Question: Currently, I am working to parse the quote table from data.cnbc.com/quotes/sdrl and put the innerhtml into a column next to a ticker that I specified.

So, I would grab the symbol from A2 then put the yield data into C2 then move to the next symbol.
The HTML looks like:
'''
<table id="fundamentalsTableOne">
<tbody>
<tr scope="row">
<th scope="row">EPS</th>
<td>8.06</td>
</tr>
<tr scope="row">
<th scope="row">Market Cap</th>
<td>5.3B</td>
</tr>
<tr scope="row">
<th scope="row">Shares Out</th>
<td>492.8M</td>
</tr>
<tr scope="row">
<th scope="row">Price/Earnings</th>
<td>1.3x</td>
</tr>
</tbody>
</table>
<table id="fundamentalsTableTwo">
<tbody>
<tr scope="row">
<th scope="row">Revenue (TTM)</th>
<td>5.0B</td>
</tr>
<tr scope="row">
<th scope="row">Beta</th>
<td>1.84</td>
</tr>
<tr scope="row">
<th scope="row">Dividend</th>
<td>--</td>
</tr>
<tr scope="row">
<th scope="row">Yield</th>
<td><span class="pos">0.00%</span></td>
</tr>
</tbody>
</table>
'''
Currently, I have:
'''
Sub getInfoWeb()
Dim cell As Integer
Dim xhr As MSXML2.XMLHTTP60
Dim doc As MSHTML.HTMLDocument
Dim table As MSHTML.HTMLTable
Dim tableCells As MSHTML.IHTMLElementCollection
Set xhr = New MSXML2.XMLHTTP60
For cell = 2 To 5
ticker = Cells(cell, 1).Value
With xhr
.Open "GET", "http://data.cnbc.com/quotes/" & ticker, False
.send
If .readyState = 4 And .Status = 200 Then
Set doc = New MSHTML.HTMLDocument
doc.body.innerHTML = .responseText
Else
MsgBox "Error" & vbNewLine & "Ready state: " & .readyState & _
vbNewLine & "HTTP request status: " & .Status
End If
End With
Set table = doc.getElementById("fundamentalsTableOne")
Set tableCells = table.getElementsByTagName("td")
For Each tableCell In tableCells
Cells(cell, 2).Value = tableCell.NextSibling.innerHTML
Next tableCell
Next cell
End Sub
'''
But, I am getting an "access is denied" error, as well as a runtime 91 at my set tablecells line. Is this because there is only one element in each row and the tablecells is set as a collection? Also, is the "access is denied" error due to the HTML generating from javascript? I wouldn't think that should be a problem.
If anyone knows how to get this working that'd be greatly appreciated. Thanks.
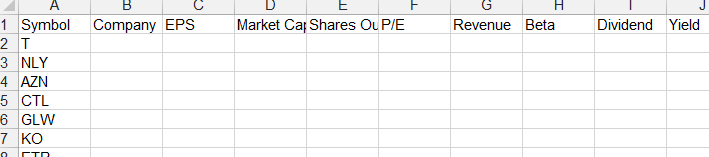
Answer: Here is an example showing how you can get the data you need:
'''
GetData "sdrl"
Sub GetData(sSymbol)
Dim sRespText, arrName, oDict, sResult, sItem
XmlHttpRequest "GET", "http://data.cnbc.com/quotes/" & sSymbol, "", "", "", sRespText
ParseToNestedArr "<span data-field=""name"">([\s\S]*?)</span>", sRespText, arrName
XmlHttpRequest "GET", "http://apps.cnbc.com/company/quote/newindex.asp?symbol=" & sSymbol, "", "", "", sRespText
ParseToDict "<tr[\s\S]*?><th[\s\S]*?>([\s\S]*?)</th><td>(?:<span[\s\S]*?>)*([\s\S]*?)(?:</span>)*</td></tr>", sRespText, oDict
sResult = arrName(0)(0) & vbCrLf & vbCrLf
For Each sItem in oDict.Keys
sResult = sResult & sItem & " = " & oDict(sItem) & vbCrLf
Next
MsgBox sResult
End Sub
Sub ParseToDict(sPattern, sResponse, oList)
Dim oMatch, arrSMatches
Set oList = CreateObject("Scripting.Dictionary")
With CreateObject("VBScript.RegExp")
.Global = True
.MultiLine = True
.IgnoreCase = True
.Pattern = sPattern
For Each oMatch In .Execute(sResponse)
oList(oMatch.SubMatches(0)) = oMatch.SubMatches(1)
Next
End With
End Sub
Sub ParseToNestedArr(sPattern, sResponse, arrMatches)
Dim oMatch, arrSMatches, sSubMatch
arrMatches = Array()
With CreateObject("VBScript.RegExp")
.Global = True
.MultiLine = True
.IgnoreCase = True
.Pattern = sPattern
For Each oMatch In .Execute(sResponse)
arrSMatches = Array()
For Each sSubMatch in oMatch.SubMatches
PushItem arrSMatches, sSubMatch
Next
PushItem arrMatches, arrSMatches
Next
End With
End Sub
Sub PushItem(arrList, varItem)
ReDim Preserve arrList(UBound(arrList) + 1)
arrList(UBound(arrList)) = varItem
End Sub
Sub XmlHttpRequest(sMethod, sUrl, arrSetHeaders, sFormData, sRespHeaders, sRespText)
Dim arrHeader
With CreateObject("Msxml2.ServerXMLHTTP.3.0")
.SetOption 2, 13056 ' SXH_SERVER_CERT_IGNORE_ALL_SERVER_ERRORS
.Open sMethod, sUrl, False
If IsArray(arrSetHeaders) Then
For Each arrHeader In arrSetHeaders
.SetRequestHeader arrHeader(0), arrHeader(1)
Next
End If
.Send sFormData
sRespHeaders = .GetAllResponseHeaders
sRespText = .ResponseText
End With
End Sub
'''
It uses late bindings since initial target language was VBScript, but it's not so hard to change them to early binding if you want.
Second link <URL> you could find in the content of the webpage as iframe source.